Chest X-ray:
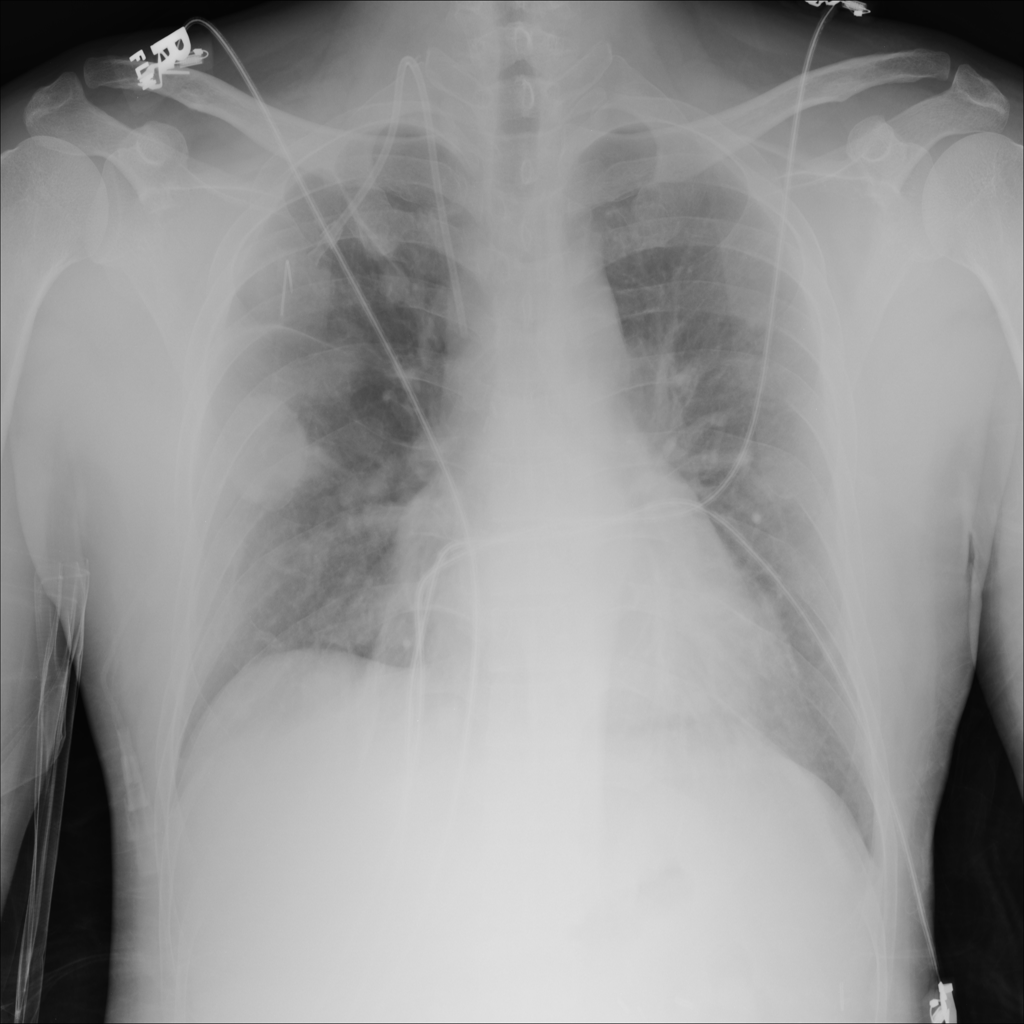
Findings: Nodule
No abnormal finding: no